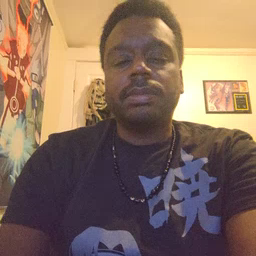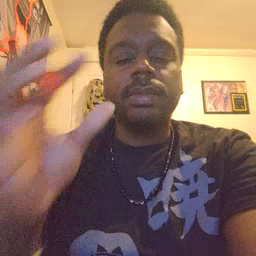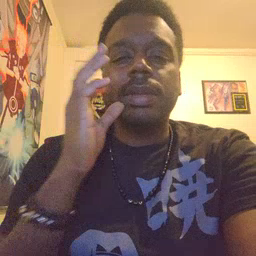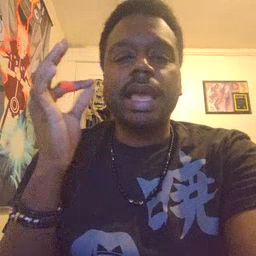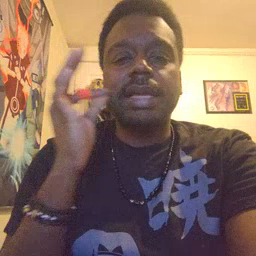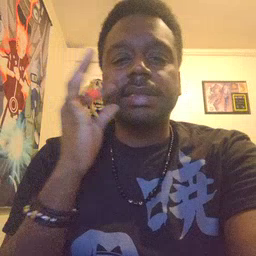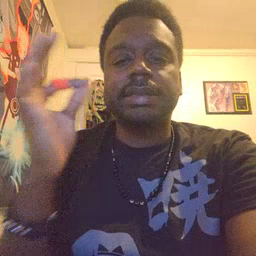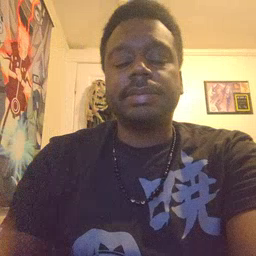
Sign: cat